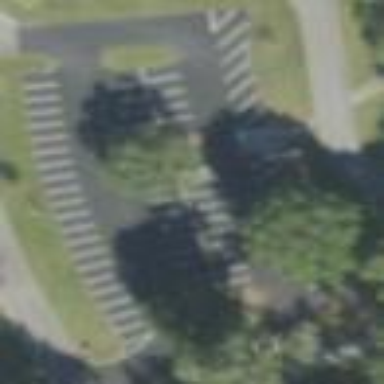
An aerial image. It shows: Parking area.